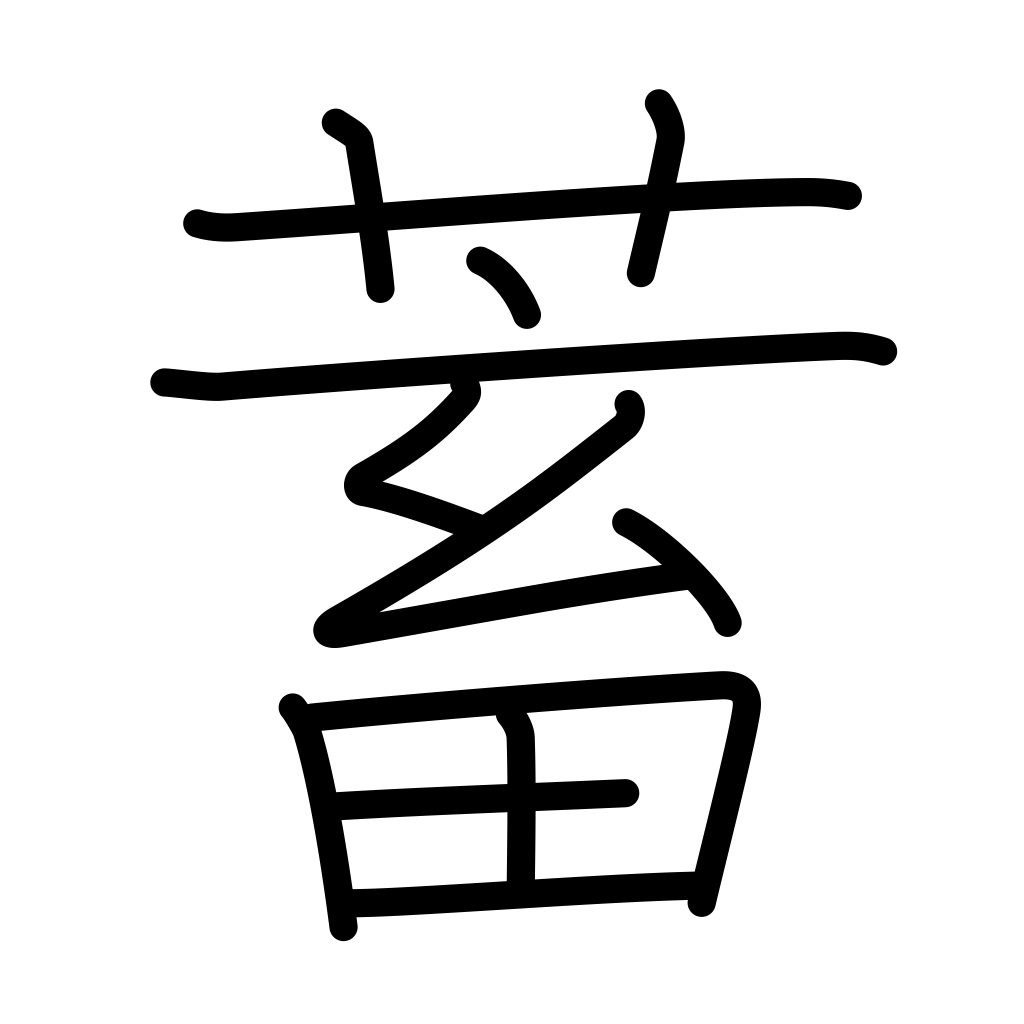
Meaning: amass, raise, hoard, store